Question: Suppose a client wants to be able to create a trusted profile (sort of like a digital signature). The client creates their account, fills out the application and then confirms it so an employee can verify their identity and create the trusted profile.
Is it alright for both the client and employee to be in the same pool, or should they be in distinct pools such that only messages can pass between the two?

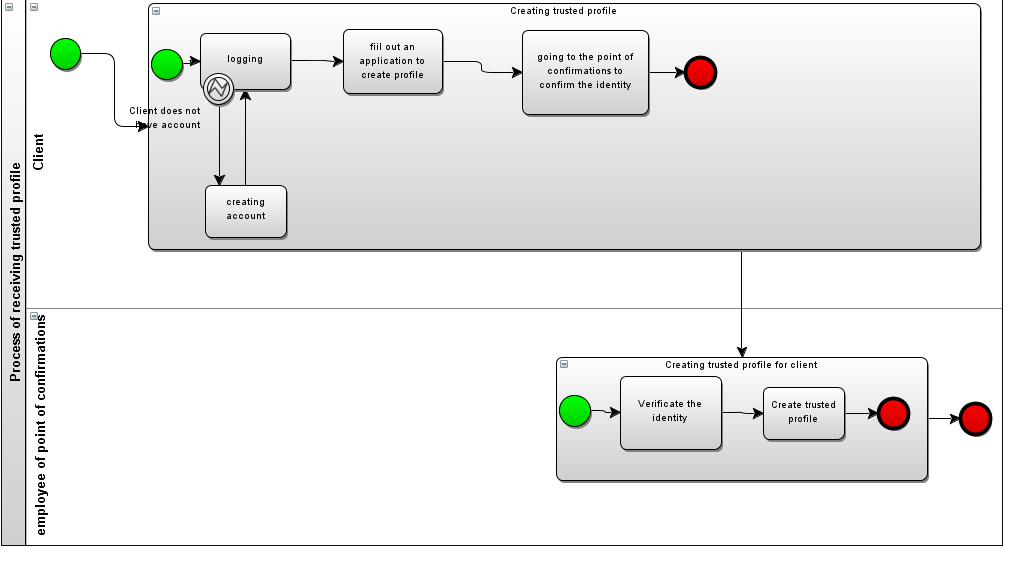
Answer: Distinct pools. There are several aspects supporting this:
- -
Besides of those points, I stumbled upon the first "Logging" task, which seems to be modelled from a very technical perspective. I'd rather model an activity "Check if client account exists", then have a gateway that decides whether an account needs to be created or not and then proceed. The case that the account is not existent is IMO a very valid case from a business perspective and not to be considered an exception/error.